在$xoy$坐标平面内, 已知椭圆$\Gamma: \dfrac{x^2}{9} + \dfrac{y^2}{5} = 1$的左、右焦点分别为$F_1$、$F_2$, 直线$y = k_1x(k_1 \neq 0)$与$\Gamma$相交于$A$、$B$两点.

\noindent (1) 记$d$为$A$到直线$2x + 9 = 0$的距离, 当$k_1$变化时, 求证: $\dfrac{|AF_1|}{d}$为定值;

\noindent (2) 当$\angle AF_2B = 120^\circ$时, 求$|AF_2| \cdot |BF_2|$的值;

\noindent (3) 过$B$作$BM \perp x$轴, 垂足为$M$, $OM$的中点为$N$, 延长$AN$交$\Gamma$于另一点$P$, 记直线$PB$的斜率为$k_2$, 当$k_1$取何值时, $|k_1 - k_2|$有最小值? 并求出此最小值.
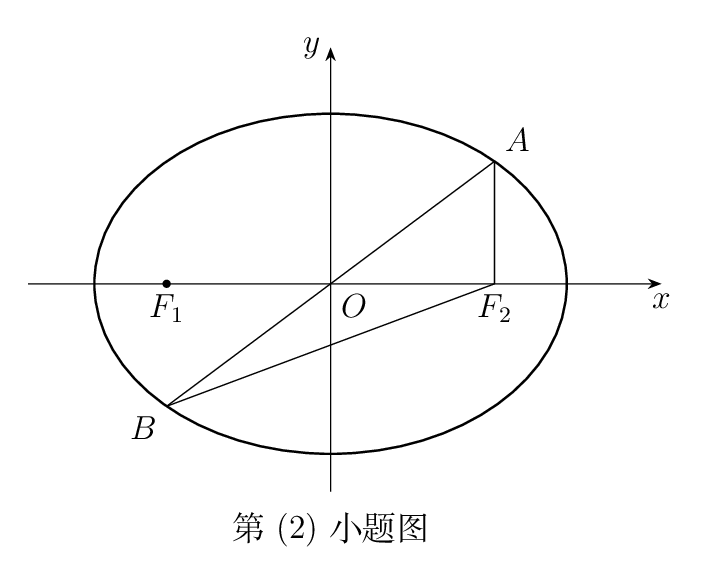
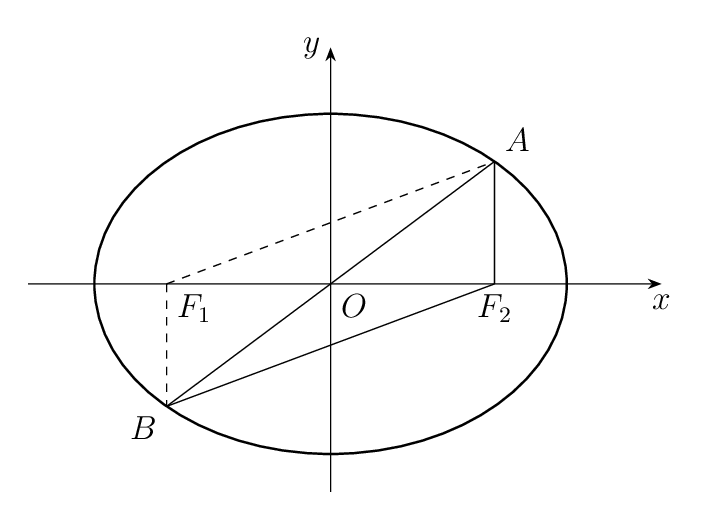
【解答】
\textbf{【详解】}
(1) 证明: 设点$A$坐标为$A(x_1,y_1)$, 则有$\dfrac{x_1^2}{9} + \dfrac{y_1^2}{5} = 1$, $y_1^2 = 5 - \dfrac{5x_1^2}{9}$.

由已知可得, $a = 3$, $b = \sqrt{5}$, $c^2 = 4$, $c = 2$, $F_1(-2,0)$, $F_2(2,0)$.

则$|AF_1| = \sqrt{(x_1 + 2)^2 + y_1^2}$, $A(x_1,y_1)$到直线$2x + 9 = 0$的距离为$d = \left|x_1 + \dfrac{9}{2}\right|$.

则$\dfrac{|AF_1|^2}{d^2} = \dfrac{(x_1 + 2)^2 + y_1^2}{\left(x_1 + \dfrac{9}{2}\right)^2} = \dfrac{(x_1 + 2)^2 + 5 - \dfrac{5x_1^2}{9}}{\left(x_1 + \dfrac{9}{2}\right)^2} = \dfrac{\dfrac{4x_1^2}{9} + 4x_1 + 9}{\left(x_1 + \dfrac{9}{2}\right)^2} = \dfrac{\dfrac{4}{9}\left(x_1 + \dfrac{9}{2}\right)^2}{\left(x_1 + \dfrac{9}{2}\right)^2} = \dfrac{4}{9}$,

所以, $\dfrac{|AF_1|}{d} = \dfrac{2}{3}$是个与$k_1$无关的定值, 即当$k_1$变化时, $\dfrac{|AF_1|}{d}$为定值.

(2)

如图, 连结$AF_1,BF_1$, 根据椭圆的对称性, 可得四边形$AF_1BF_2$为平行四边形.

由椭圆的定义可得, $|AF_1| + |AF_2| = 6$,

所以有$(|AF_1| + |AF_2|)^2 = |AF_1|^2 + |AF_2|^2 + 2|AF_1||AF_2| = 36$.

因为$\angle AF_2B = 120^\circ$, 所以$\angle F_1AF_2 = 60^\circ$.

在$\triangle AF_1F_2$中, 由余弦定理可得, $|AF_1|^2 + |AF_2|^2 - 2|AF_1||AF_2|\cdot\cos 60^\circ = |F_1F_2|^2 = 16$,

即$|AF_1|^2 + |AF_2|^2 - |AF_1||AF_2| = 16$, 又$|AF_1|^2 + |AF_2|^2 + 2|AF_1||AF_2| = 36$,

两式作差可得$3|AF_1||AF_2| = 20$, 则$|AF_2||BF_2| = |AF_1||AF_2| = \dfrac{20}{3}$.

(3) 设$A(x_1,y_1)$, 则$B(-x_1,-y_1)$, $P(x_0,y_0)$,

故$M(-x_1,0)$, $N\left(-\dfrac{x_1}{2},0\right)$.

令直线$PA$的斜率为$k$, 则直线$PA$的方程为: $y = k\left(x + \dfrac{x_1}{2}\right)$,

代入椭圆方程$\dfrac{x^2}{9} + \dfrac{y^2}{5} = 1$可得, $(9k^2 + 5)x^2 + 9k^2x_1x + \dfrac{9}{4}k^2x_1^2 - 45 = 0$,

根据韦达定理可得, $x_0 + x_1 = -\dfrac{9k^2x_1}{9k^2 + 5}$, 于是$y_0 + y_1 = k\left(x_0 + \dfrac{x_1}{2}\right) + k\left(x_1 + \dfrac{x_1}{2}\right) = \dfrac{5kx_1}{9k^2 + 5}$.

故$k_2 = \dfrac{y_0 + y_1}{x_0 + x_1} = -\dfrac{5}{9k}$, 又因为$k = \dfrac{y_1}{x_1 + \dfrac{x_1}{2}} = \dfrac{2y_1}{3x_1} = \dfrac{2}{3}k_1$.

故$k_2 = -\dfrac{5}{9 \times \dfrac{2}{3}k_1} = -\dfrac{5}{6k_1}$.

又因为$k_1 \neq 0$, 所以$|k_1| > 0$, $\dfrac{1}{|k_1|} > 0$.

于是根据基本不等式, 可得$|k_1 - k_2| = \left|k_1 + \dfrac{5}{6k_1}\right| = |k_1| + \left|\dfrac{5}{6k_1}\right| \ge 2\sqrt{|k_1| \cdot \left|\dfrac{5}{6k_1}\right|} = \dfrac{\sqrt{30}}{3}$,

当且仅当$|k_1| = \left|\dfrac{5}{6k_1}\right|$, 即$k_1 = \pm \dfrac{\sqrt{30}}{6}$时, 等号成立.

所以, 当$k_1 = \pm \dfrac{\sqrt{30}}{6}$, $|k_1 - k_2|$有最小值$\dfrac{\sqrt{30}}{3}$.
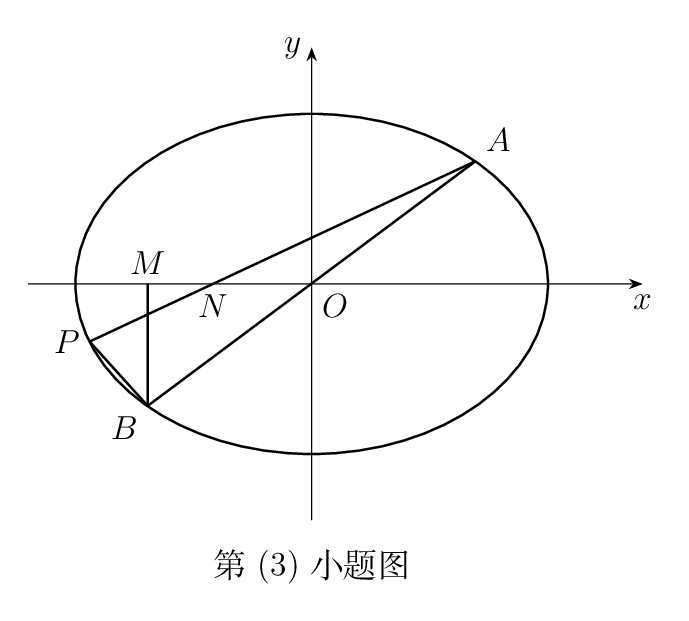